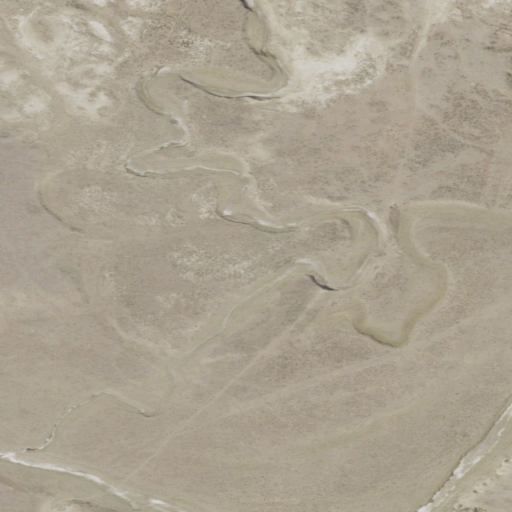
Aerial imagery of valley in Montana named Youderian Coulee containing grassland and shrub